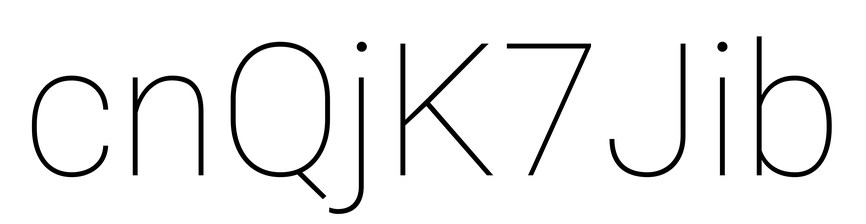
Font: Roboto_Thin